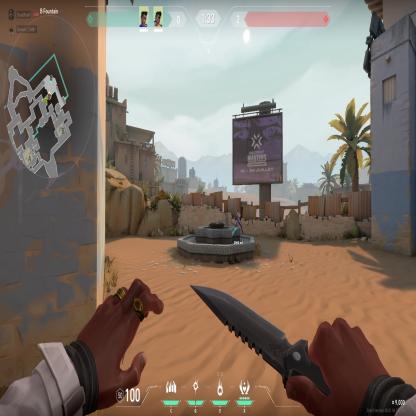
Label: teammate